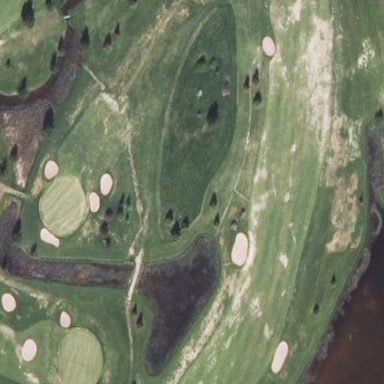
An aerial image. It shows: Grassy area designated as golf fairway.